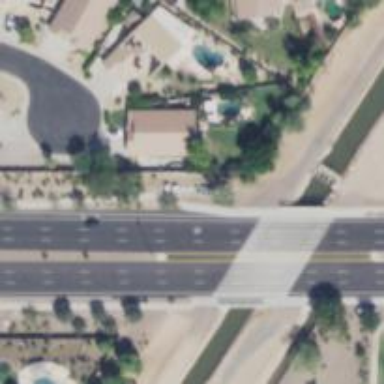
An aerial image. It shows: Secondary road with bridge.